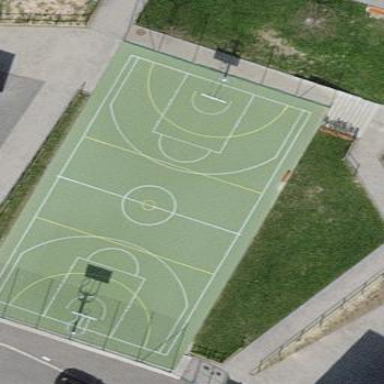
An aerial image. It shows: Building with basketball court pitch.